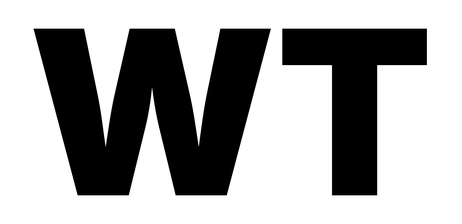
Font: Inter_Black